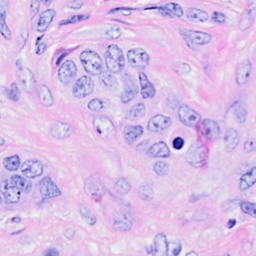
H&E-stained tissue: Breast